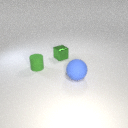
small green rubber cylinder to the left of small green metal cube